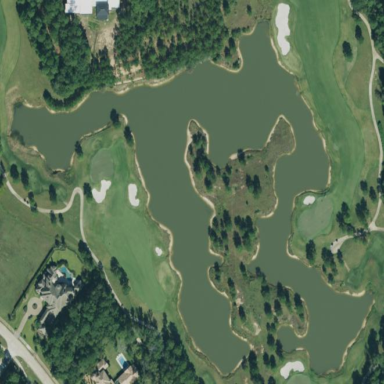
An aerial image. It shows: Picturesque scene of golf course with lateral water hazard.